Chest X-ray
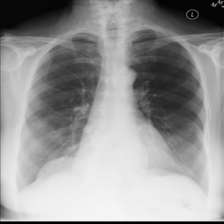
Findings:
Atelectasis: negative
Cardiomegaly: negative
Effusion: negative
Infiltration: negative
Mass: negative
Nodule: negative
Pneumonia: negative
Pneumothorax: negative
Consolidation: negative
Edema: negative
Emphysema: negative
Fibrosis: negative
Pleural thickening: negative
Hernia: negative